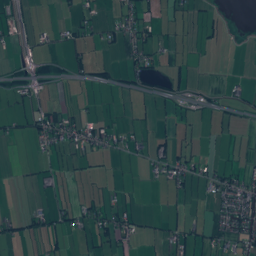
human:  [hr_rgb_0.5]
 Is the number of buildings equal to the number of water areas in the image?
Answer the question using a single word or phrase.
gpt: no

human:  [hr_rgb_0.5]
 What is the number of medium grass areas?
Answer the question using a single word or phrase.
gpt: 36

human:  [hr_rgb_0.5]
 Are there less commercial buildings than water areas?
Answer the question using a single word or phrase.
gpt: yes

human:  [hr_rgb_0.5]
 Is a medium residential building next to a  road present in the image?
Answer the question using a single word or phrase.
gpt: yes

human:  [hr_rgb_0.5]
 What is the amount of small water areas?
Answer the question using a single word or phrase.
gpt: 37

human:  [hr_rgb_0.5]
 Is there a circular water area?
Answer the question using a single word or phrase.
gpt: yes

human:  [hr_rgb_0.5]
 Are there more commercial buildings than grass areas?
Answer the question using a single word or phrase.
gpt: no

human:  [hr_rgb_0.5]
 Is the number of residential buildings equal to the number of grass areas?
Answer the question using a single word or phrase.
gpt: no

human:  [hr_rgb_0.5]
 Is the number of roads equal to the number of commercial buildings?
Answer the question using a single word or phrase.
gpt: no

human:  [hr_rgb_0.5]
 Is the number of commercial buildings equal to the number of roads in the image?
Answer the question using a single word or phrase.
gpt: no

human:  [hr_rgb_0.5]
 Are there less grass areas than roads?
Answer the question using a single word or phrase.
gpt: no

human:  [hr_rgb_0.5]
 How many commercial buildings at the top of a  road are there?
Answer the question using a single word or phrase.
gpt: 4

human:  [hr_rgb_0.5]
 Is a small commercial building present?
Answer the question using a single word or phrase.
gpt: yes

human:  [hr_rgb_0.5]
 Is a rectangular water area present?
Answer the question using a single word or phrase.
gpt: yes

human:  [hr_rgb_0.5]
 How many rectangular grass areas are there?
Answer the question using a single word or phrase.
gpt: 28

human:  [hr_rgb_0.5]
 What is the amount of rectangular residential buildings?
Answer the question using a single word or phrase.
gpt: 421

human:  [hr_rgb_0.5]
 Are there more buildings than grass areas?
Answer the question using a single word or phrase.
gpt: yes

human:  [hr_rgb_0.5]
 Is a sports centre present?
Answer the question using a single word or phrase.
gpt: yes

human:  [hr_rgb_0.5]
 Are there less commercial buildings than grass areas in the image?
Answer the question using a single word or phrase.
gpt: yes

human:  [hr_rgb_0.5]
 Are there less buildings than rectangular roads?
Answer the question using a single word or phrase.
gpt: no

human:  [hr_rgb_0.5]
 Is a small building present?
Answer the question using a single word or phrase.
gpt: yes

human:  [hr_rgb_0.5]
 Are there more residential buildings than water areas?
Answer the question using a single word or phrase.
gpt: yes

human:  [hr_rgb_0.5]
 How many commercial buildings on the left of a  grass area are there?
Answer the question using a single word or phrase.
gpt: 4

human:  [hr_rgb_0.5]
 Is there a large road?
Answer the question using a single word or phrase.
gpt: no

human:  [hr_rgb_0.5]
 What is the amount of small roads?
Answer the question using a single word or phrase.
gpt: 275

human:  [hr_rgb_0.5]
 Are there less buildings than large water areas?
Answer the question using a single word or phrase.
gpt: no

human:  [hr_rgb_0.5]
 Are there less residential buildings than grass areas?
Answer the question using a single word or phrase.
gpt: no

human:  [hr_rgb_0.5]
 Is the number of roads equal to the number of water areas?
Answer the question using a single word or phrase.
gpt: no

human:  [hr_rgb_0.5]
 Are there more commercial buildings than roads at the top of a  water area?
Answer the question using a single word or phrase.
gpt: no

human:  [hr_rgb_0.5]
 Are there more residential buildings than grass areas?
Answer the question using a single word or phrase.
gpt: yes

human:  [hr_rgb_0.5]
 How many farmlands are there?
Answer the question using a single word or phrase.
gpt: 16

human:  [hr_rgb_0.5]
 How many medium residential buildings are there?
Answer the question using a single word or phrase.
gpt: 7

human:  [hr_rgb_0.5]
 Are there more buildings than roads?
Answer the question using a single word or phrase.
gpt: yes

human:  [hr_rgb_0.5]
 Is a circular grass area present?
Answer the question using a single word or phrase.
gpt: no

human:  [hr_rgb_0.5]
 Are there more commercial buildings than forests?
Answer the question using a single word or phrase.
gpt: no

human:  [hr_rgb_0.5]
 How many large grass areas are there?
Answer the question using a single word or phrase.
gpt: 307